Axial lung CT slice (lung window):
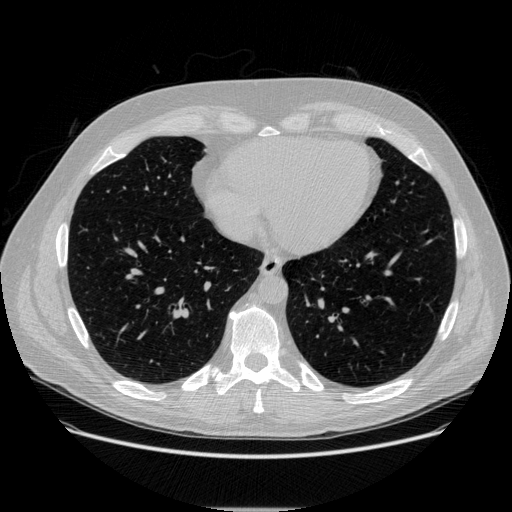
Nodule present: no